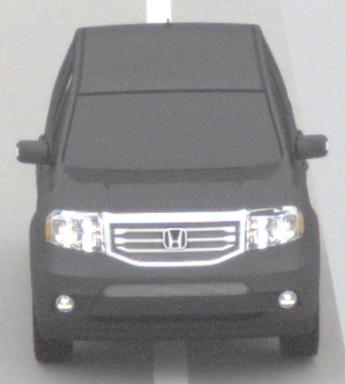
Make: Honda
Model: Pilot
Detailed model: Gen. 2 Facelift
Model produced from: 2012
Model produced until: 2015
Doors: 5
Color: gray
Road condition: dry road
Daytime: midday
Contrast: low contrast